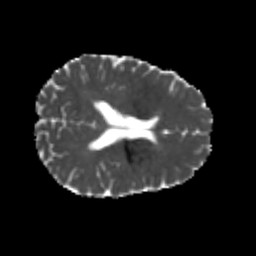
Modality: MD
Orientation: axial
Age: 22
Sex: male
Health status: healthy
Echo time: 0.074 s